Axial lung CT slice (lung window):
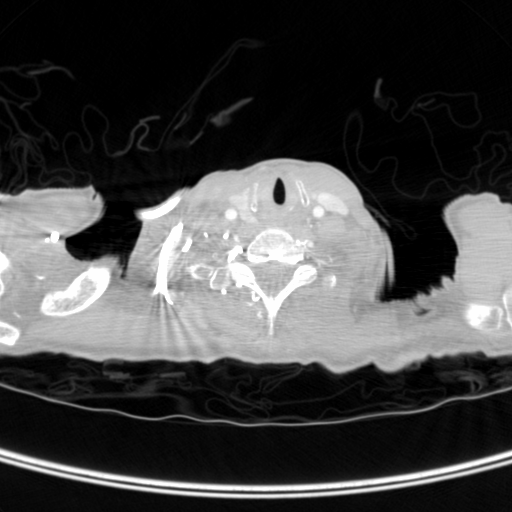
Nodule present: no